Aerial crown-view tile of a tropical tree (Barro Colorado Island, Panama), acquired 20250414:
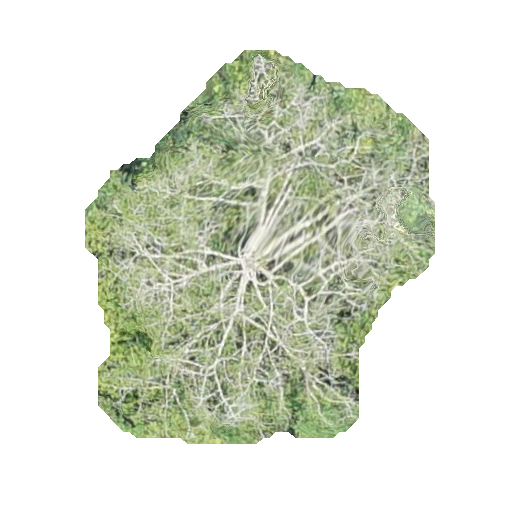
Species: Quararibea asterolepis
GBIF accepted scientific name: Quararibea asterolepis
Crown area: 148.653 m²